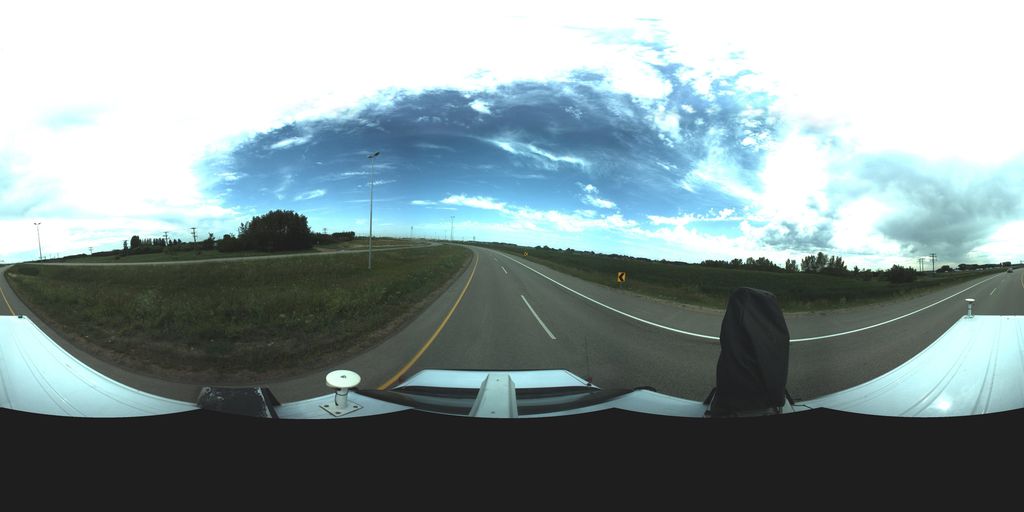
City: saskatoon